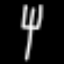
Label: fork